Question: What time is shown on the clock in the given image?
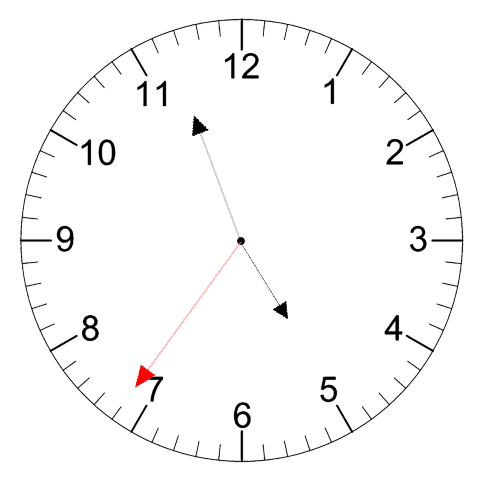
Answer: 04:56:36